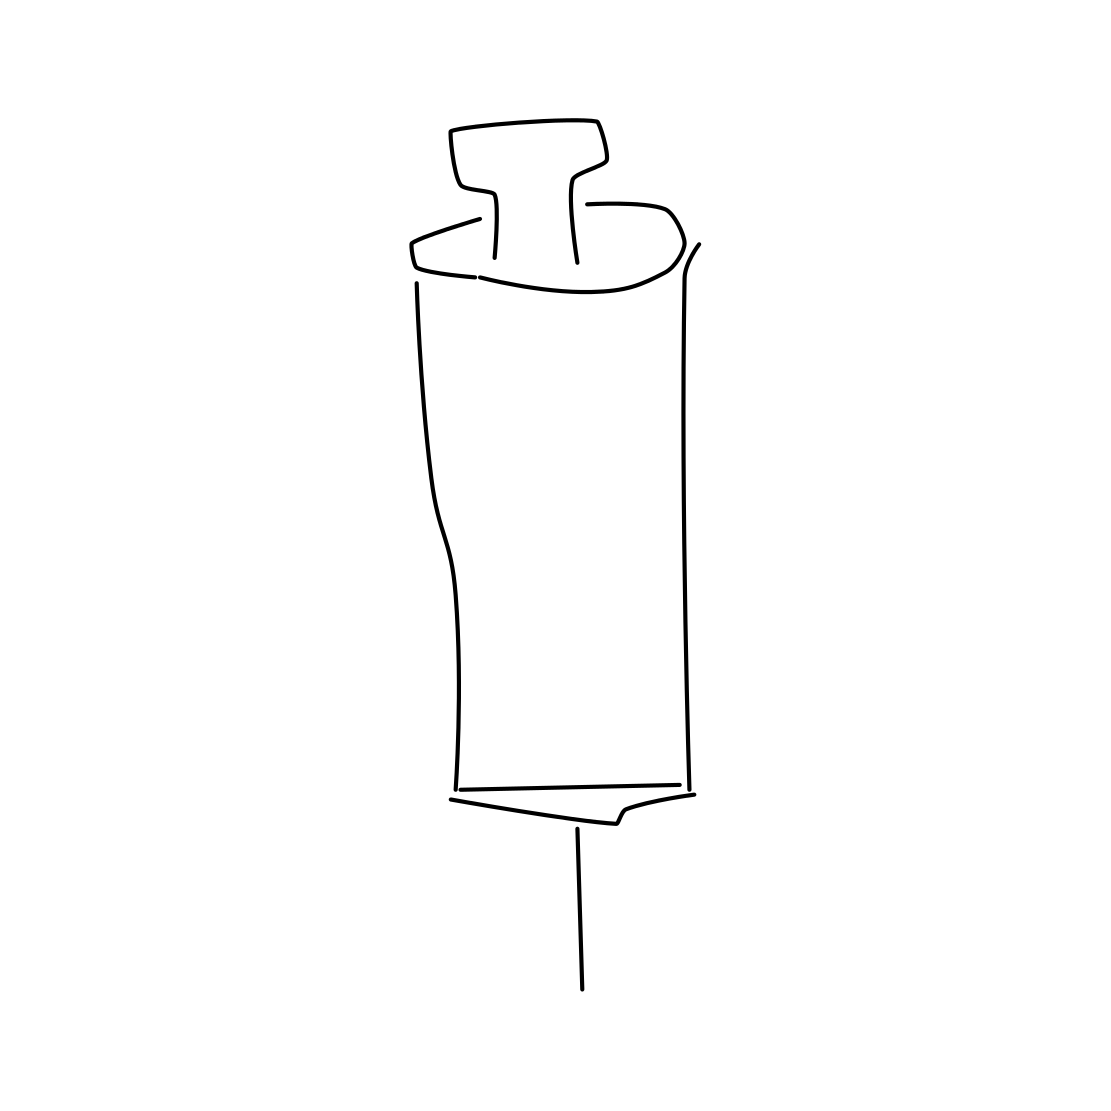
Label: syringe